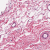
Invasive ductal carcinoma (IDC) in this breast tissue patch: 0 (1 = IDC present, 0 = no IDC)